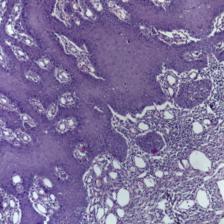
Diagnosis: OSCC